Field crop: maize
Growth stage: 2
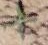
Species: atriplex